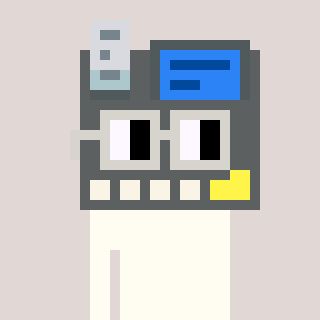
a pixel art character with square light gray glasses, a cash register-shaped head and a bluegrey-colored body on a warm background